Field crop: tomato
Growth stage: 1
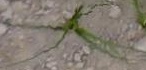
Species: cyperus